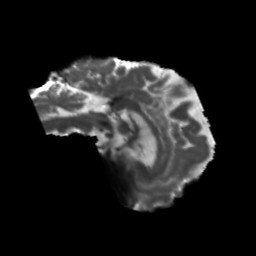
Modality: T2w
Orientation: sagittal
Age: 46
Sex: female
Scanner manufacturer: siemens
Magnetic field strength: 3 T
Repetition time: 5.47 s
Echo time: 0.0854 s